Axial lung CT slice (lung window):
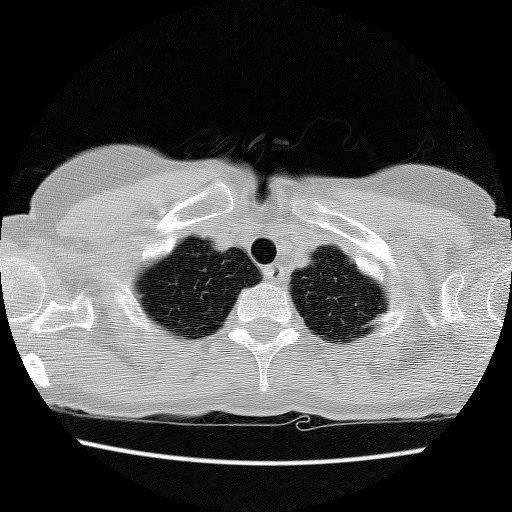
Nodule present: no